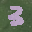
Label: 3